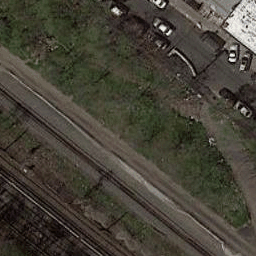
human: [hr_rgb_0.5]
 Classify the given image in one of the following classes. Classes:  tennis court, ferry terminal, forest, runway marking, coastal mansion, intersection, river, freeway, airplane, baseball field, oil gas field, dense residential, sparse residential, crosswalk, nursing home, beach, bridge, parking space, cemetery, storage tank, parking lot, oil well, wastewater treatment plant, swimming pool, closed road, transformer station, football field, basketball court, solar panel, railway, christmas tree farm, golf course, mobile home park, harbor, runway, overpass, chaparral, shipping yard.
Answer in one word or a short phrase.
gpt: railway